Question: I am writing a DNS reply parser with libpcap and find that some CNAMEs' TLDs seem to be missing from the corresponding DNS packet payload. One example is shown in an example packet's wireshark dissection where wireshark shows the actual CNAME is
'''
prd-push-access-net5-175542503.us-east-1.elb.amazonaws.com
'''
but I can only find
'''
prd-push-access-net5-175542503.us-east-1.elb.amazonaws
'''
(i.e. no ".com") in the corresponding part of payload. I wonder how could one (and how did wireshark) parse the full CNAME (with ".com") out of this payload?
(Also this CNAME seems malformed since per RFC1035, a QNAME in question section should "terminates with the zero length octet for the null label of the root" and I guess the same applies for CNAME?)
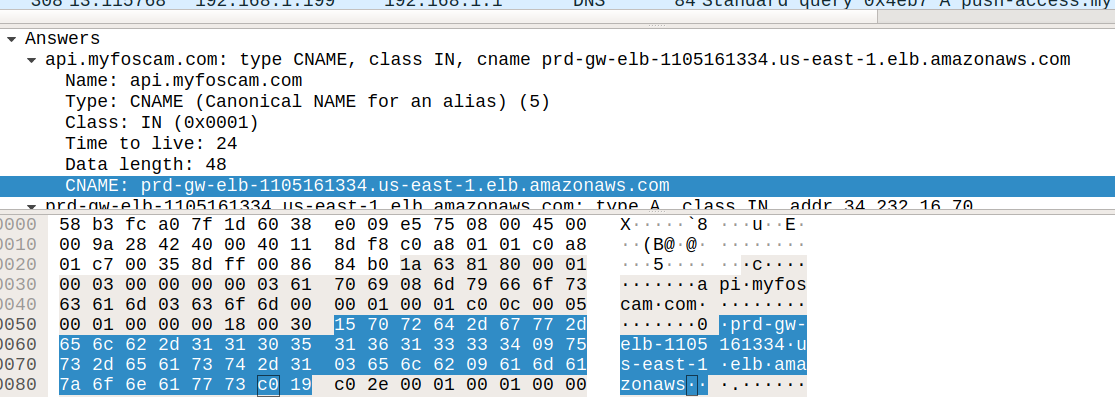
Answer: DNS packets use name compression, see <URL> section 4.1.4
In many places (where names appear), each label can be represented by a pointer to a former place in the packet where it appears already, instead of the string.
In your example, we can clearly see 'com' in 'myfoscam.com' earlier in the packet.
So with the content (using only the end because it is tedious to extract data from an image, you should have copied things as text) '03656c6209616d617a6f6e617773c019c02e00' we have to analyze it like this:
- '03'- '656c62''elb'- '09'- '616d617a6f6e617773''amazonaws'- 'c0''c019''19'
So if you start from the whole packet, and switch to offset 25, you should find the sequence '03636f6d' which is 'com' (with the prefix of a length of 3).
Or maybe something else, because you have another pointer after in fact: 'c02e', so this is for offset 46 in the message. Or that part is for something else completely, it really depends on what is pointed by previous pointer, if it finishes with a null label or not (if it is '03636f6d00' at offset 25 or not). See example in the RFC (and/or provide all the packet content as text in your question)
Then it ends with '00' the null label, which means the root (the hidden '.' at the end of any name).